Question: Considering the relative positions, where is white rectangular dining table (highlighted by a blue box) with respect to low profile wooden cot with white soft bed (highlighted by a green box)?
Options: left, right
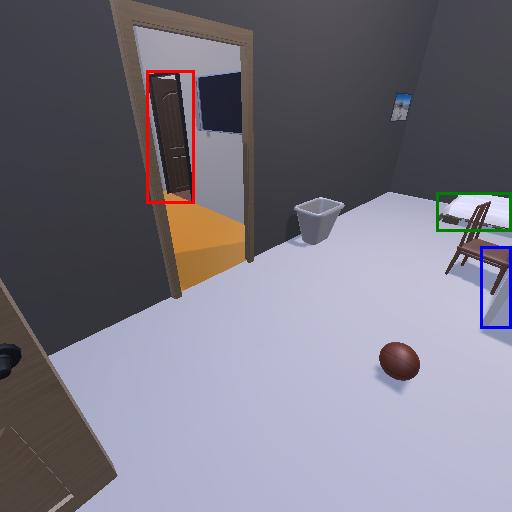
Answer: left